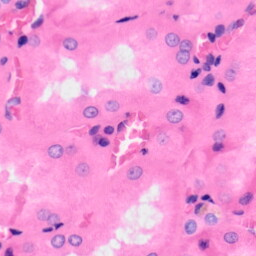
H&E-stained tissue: Kidney